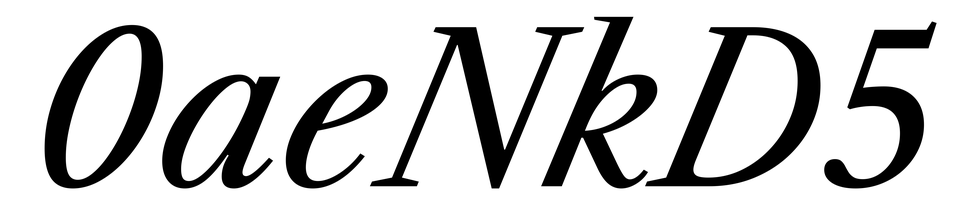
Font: LibreCaslonText-Italic_Italic